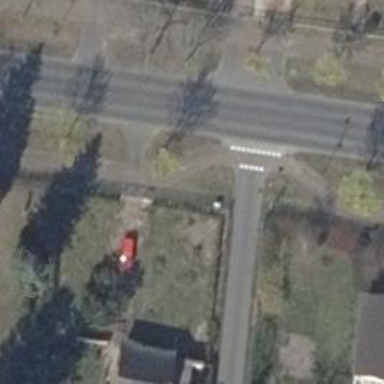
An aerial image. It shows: Road with "give way" sign.